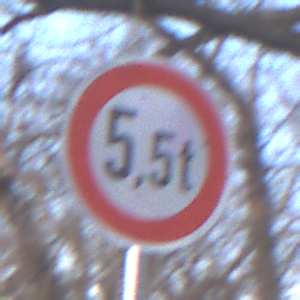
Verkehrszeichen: TatsaechlicheMasse
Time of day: MorningAfternoon
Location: Outdoor (Nature)
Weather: PartlyCloudy
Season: NotSpecified
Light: Natural